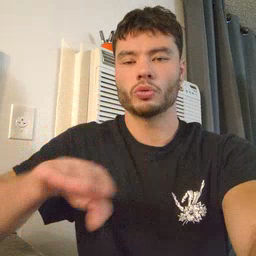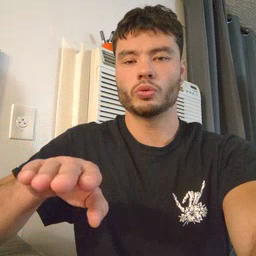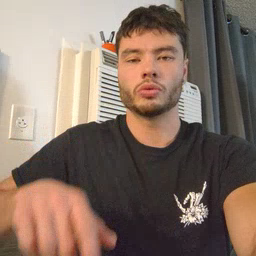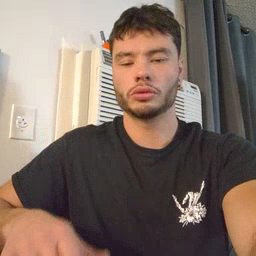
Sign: into